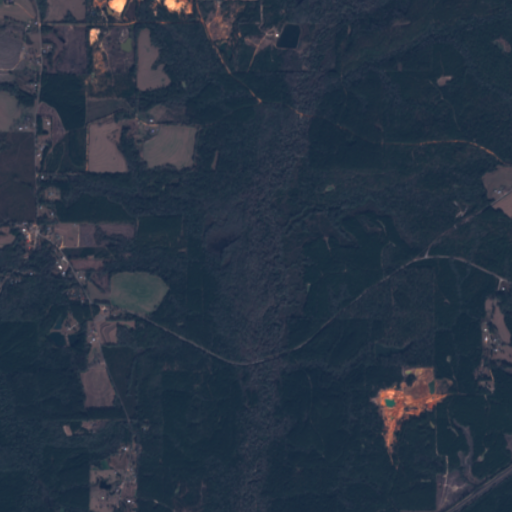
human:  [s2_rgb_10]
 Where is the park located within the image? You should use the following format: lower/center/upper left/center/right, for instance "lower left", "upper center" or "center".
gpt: The park is located in the center left of the image.
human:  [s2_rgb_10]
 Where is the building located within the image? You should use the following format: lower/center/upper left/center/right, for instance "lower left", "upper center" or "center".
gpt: The building is located in the upper left of the image.
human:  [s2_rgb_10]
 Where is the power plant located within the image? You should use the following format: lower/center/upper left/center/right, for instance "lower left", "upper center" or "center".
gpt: There is no power plant in the image.